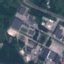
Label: Industrial